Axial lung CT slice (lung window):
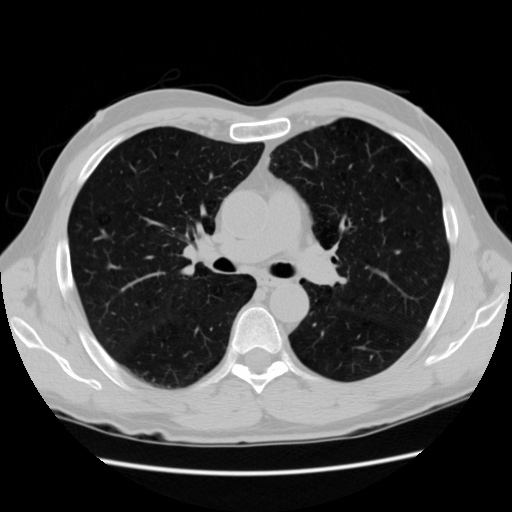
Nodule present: no